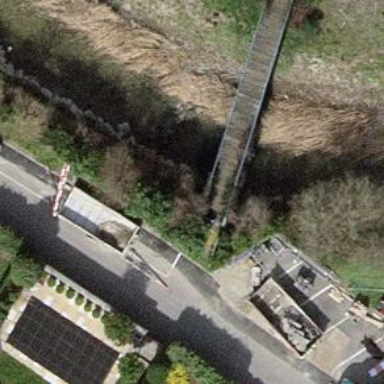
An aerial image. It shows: Retaining wall.